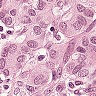
Metastatic tissue present: yes